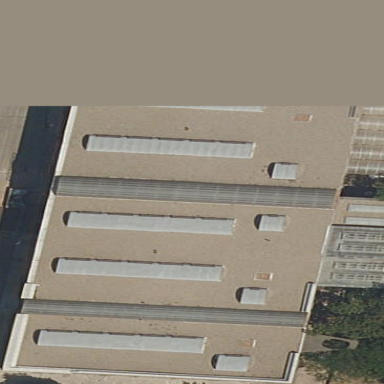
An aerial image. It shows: Part of building.